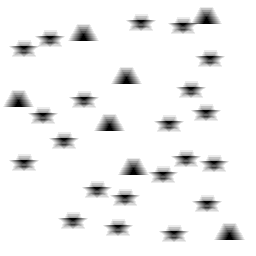
Squares: 0
Triangles: 7
Stars: 21
Total shapes: 28